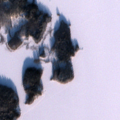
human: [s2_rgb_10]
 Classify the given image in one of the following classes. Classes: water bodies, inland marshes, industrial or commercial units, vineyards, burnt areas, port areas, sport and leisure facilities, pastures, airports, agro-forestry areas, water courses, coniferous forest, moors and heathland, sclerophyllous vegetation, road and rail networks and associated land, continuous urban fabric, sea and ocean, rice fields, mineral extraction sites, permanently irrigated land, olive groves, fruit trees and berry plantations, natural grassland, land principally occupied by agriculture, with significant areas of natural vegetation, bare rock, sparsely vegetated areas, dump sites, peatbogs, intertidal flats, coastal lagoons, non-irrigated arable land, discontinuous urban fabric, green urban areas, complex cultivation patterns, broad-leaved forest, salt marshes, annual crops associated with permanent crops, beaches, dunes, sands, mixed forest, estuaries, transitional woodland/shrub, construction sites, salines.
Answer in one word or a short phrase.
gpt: mixed forest, water bodies